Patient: sex M, age 57
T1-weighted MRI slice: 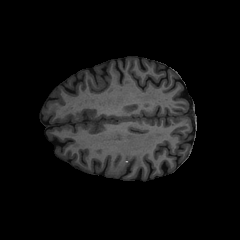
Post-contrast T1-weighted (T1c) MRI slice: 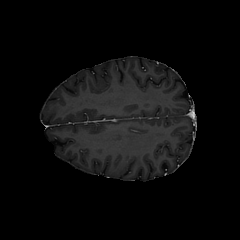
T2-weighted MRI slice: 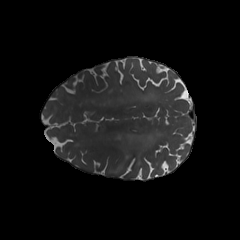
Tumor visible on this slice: yes
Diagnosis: Glioblastoma, IDH-wildtype
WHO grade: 4